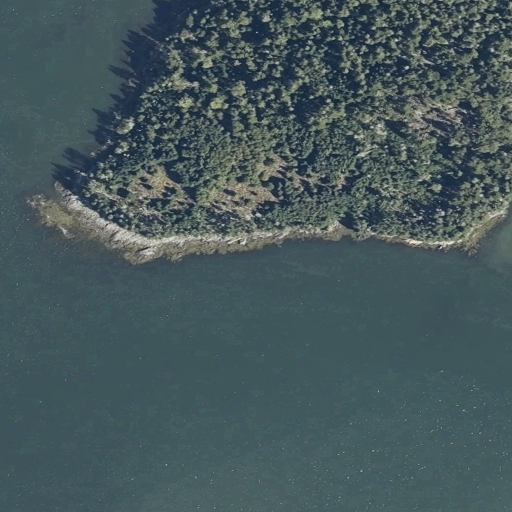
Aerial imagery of island in Maine named Birch Islands containing open water, evergreen forest, herbaceous wetlands, and grassland